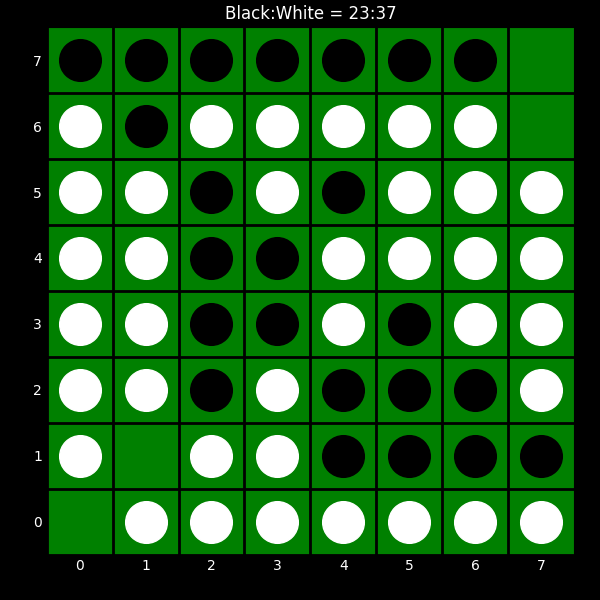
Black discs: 23
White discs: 37